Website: macys
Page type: customer-info-address
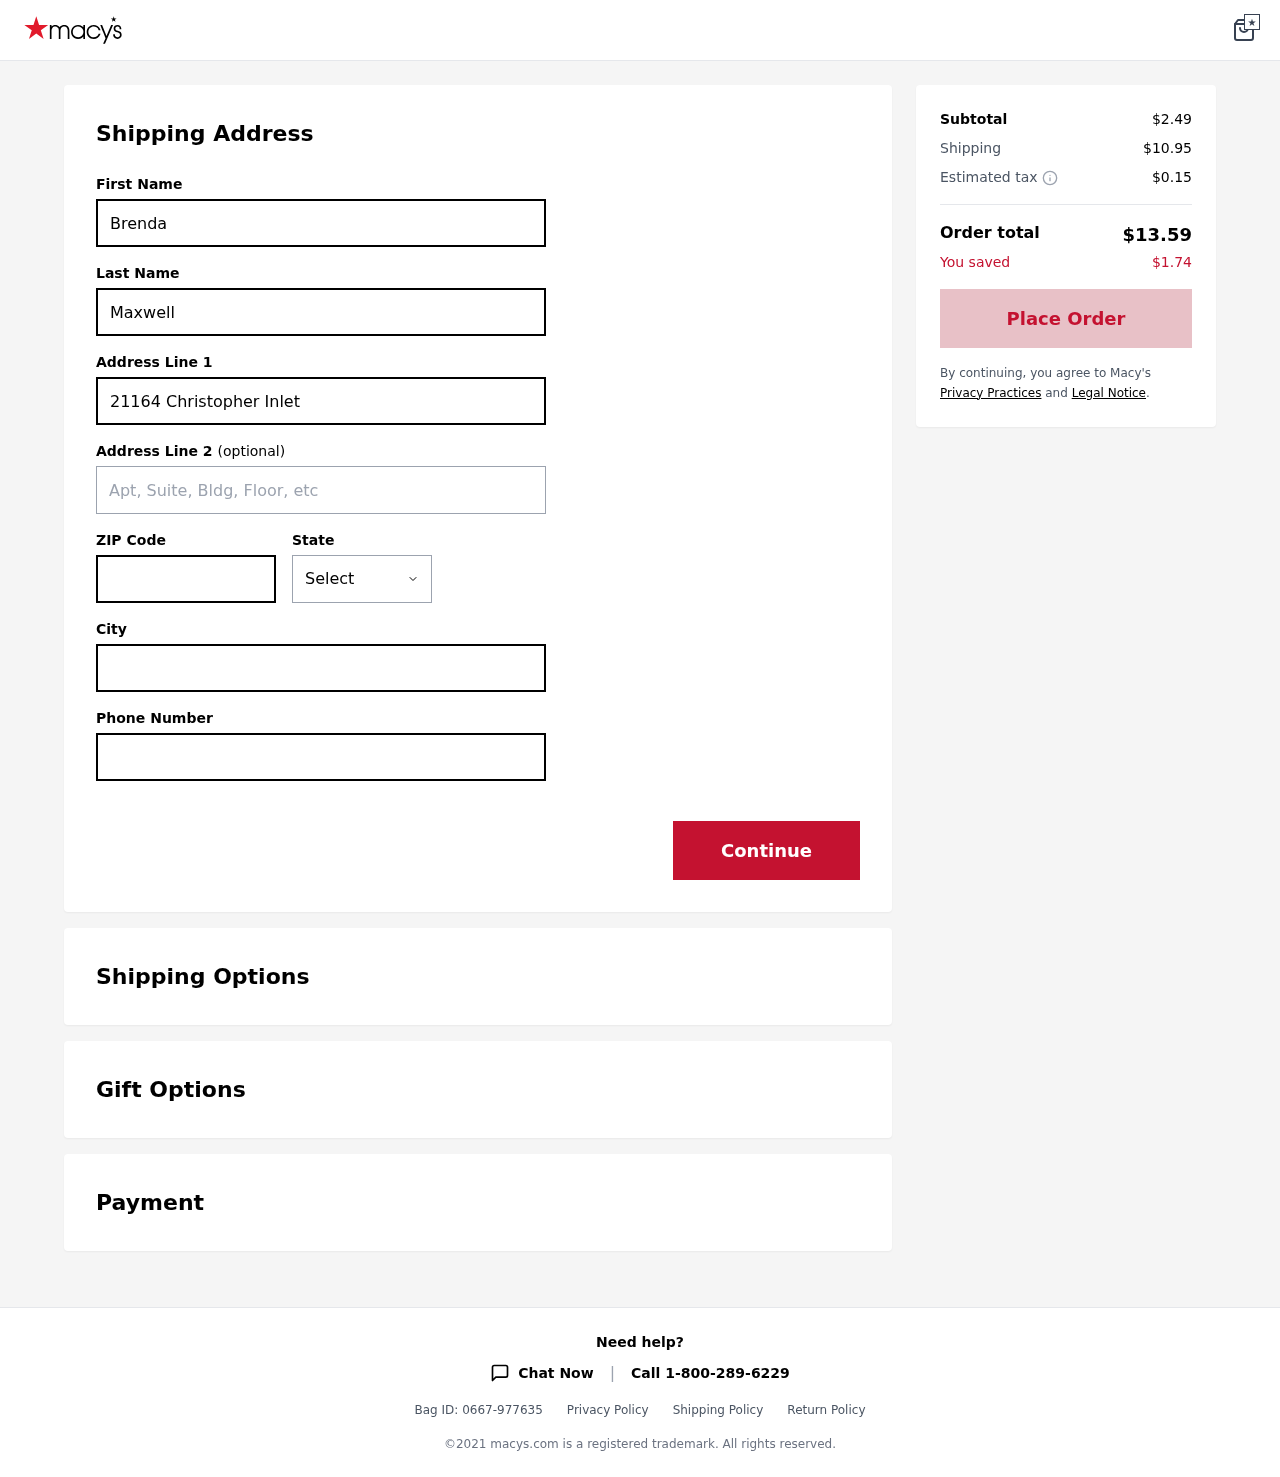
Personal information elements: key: PII_CITY
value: Davidborough
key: PII_FIRSTNAME
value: Brenda
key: PII_LASTNAME
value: Maxwell
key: PII_PHONE
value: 2164197233
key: PII_POSTCODE
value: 95430
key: PII_STATE
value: Wisconsin
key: PII_STREET
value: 21164 Christopher Inlet
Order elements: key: ORDER_SUBTOTAL
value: $2.49
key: ORDER_SHIPPING_COST
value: $10.95
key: ORDER_TAX
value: $0.15
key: ORDER_TOTAL
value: $13.59
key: ORDER_SAVINGS
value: $1.74